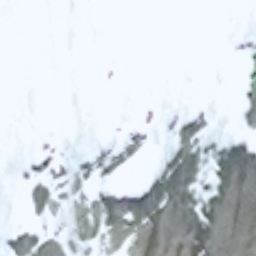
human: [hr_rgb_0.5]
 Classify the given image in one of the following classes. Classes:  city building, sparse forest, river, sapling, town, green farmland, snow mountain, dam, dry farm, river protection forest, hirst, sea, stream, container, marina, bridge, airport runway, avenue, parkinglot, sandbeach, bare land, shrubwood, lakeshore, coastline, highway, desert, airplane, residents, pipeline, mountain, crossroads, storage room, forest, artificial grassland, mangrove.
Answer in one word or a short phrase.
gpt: snow mountain